Question: I was recently given with the task of completely revising one of my company's software Gui appearance.
Up until now I only done basic look-n-feel changes. Mostly upgrading the Gui from the default Metal L&F to System L&F with some GridBagConstraints handling.
But this task is something different:
We have a graphic designer who drew the desired design:

I know how to create this kind of . I might use a double JTabbedPanes or just add Jpanels all around.
My problem is how to incorporate the graphics with gui objects.
What should I ask the designer to give me in order to make a Java Swing application that looks like this - with the rounded tabs and the merging of tab-panel colors?
How can I make JPanels or a JTabbedPanes wear this fancy costume when all I am given right now is this drawing above?
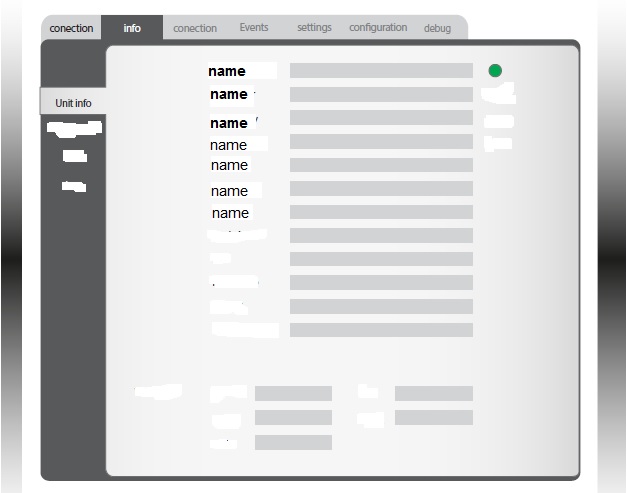
Answer: Most custom are made using JLabels with ImageIcons and custom handling code. For example:
'''
public class CustomGUI extends JFrame {
private JLabel frame, border, grip, exit, minimize;
private Point initialClick;
public CustomGUI() {
initComponents();
}
private void initComponents() {
setTitle("CustomGUI");
setMinimumSize(new Dimension(640, 480));
setLocationRelativeTo(null);
setDefaultCloseOperation(EXIT_ON_CLOSE);
setUndecorated(true);
setBackground(new Color(0, 0, 0, 0));
setLayout(null);
pack();
frame = new JLabel();
frame.setBounds(0, 0, 640, 480);
frame.setIcon(new ImageIcon(getClass().getResource("frame.png"));
border = new JLabel();
border.setBounds(0, 0, 640, 480);
border.setIcon(new ImageIcon(getClass().getResource("border.png"));
grip = new JLabel();
grip.setBounds(215, 0, 376, 25);
grip.setIcon(new ImageIcon(getClass().getResource("grip.png"));
grip.addMouseListener(new MouseAdapter() {
@Override
public void mousePressed(MouseEvent evt) {
initialClick = evt.getPoint();
}
});
grip.addMouseMotionListener(new MouseMotionAdapter() {
@Override
public void mouseDragged(MouseEvent evt) {
int thisX = getLocation().x;
int thisY = getLocation().y;
int xMoved = (thisX + evt.getX()) - (thisX + initialClick.x);
int yMoved = (thisY + evt.getY()) - (thisY + initialClick.y);
int posX = thisX + xMoved;
int posY = thisY + yMoved;
setLocation(posX, posY);
}
});
exit = new JLabel();
exit.setBounds(620, 4, 32, 16);
exit.setIcon(new ImageIcon(getClass().getResource("exit.png"));
exit.addMouseListener(new MouseAdapter() {
@Override
public void mouseClicked(MouseEvent evt) {
dispatchEvent(new WindowEvent(new UI(), WindowEvent.WINDOW_CLOSING));
}
@Override
public void mouseEntered(MouseEvent evt) {
exit.setIcon(new ImageIcon(getClass().getResource("exitGlow.png"));
}
@Override
public void mouseExited(MouseEvent evt) {
exit.setIcon(new ImageIcon(getClass().getResource("exit.png"));
}
});
minimize = new JLabel();
minimize.setBounds(600, 4, 16, 16);
minmize.setIcon(new ImageIcon(getClass().getResource("minimize.png"));
minimize.addMouseListener(new MouseAdapter() {
@Override
public void mouseClicked(MouseEvent evt) {
setState(Frame.ICONIFIED);
}
@Override
public void mouseEntered(MouseEvent evt) {
minimize.setIcon(new ImageIcon(getClass().getResource("minimizeGlow.png"));
}
@Override
public void mouseExited(MouseEvent evt) {
minimize.setIcon(new ImageIcon(getClass().getResource("minimize.png"));
}
});
add(minimize);
add(exit);
add(grip);
add(border);
add(frame);
}
public static void main(String[] args) {
EventQueue.invokeLater(() -> {
new CustomGUI().setVisible(true);
});
}
}
'''
This code creates a custom GUI with a custom frame, border, and a grip for dragging the window, including exit and minimize buttons that glow when your mouse enters them, making them look proffesional. (The images for each component need to be in the root of the project for this to work.) If you want to create custom tabbed panes, create 'JLabels' with 'ImageIcons' that look like rounded tabs or anything that you want them to look like, each with its corresponding text on it, and add handling that will make it look selected by changing its color or adding a border around it and bring its corresponding panel to the front, hiding all other panels.
Alternatively, you can <URL>, but this is harder to do and does not give you the freedom that using 'JLabels' with 'ImageIcons' does.
You can also use <URL>, a rich GUI platform that was designed to replace Swing, but as far as Swing goes, the above code is your best bet for a Swing application.